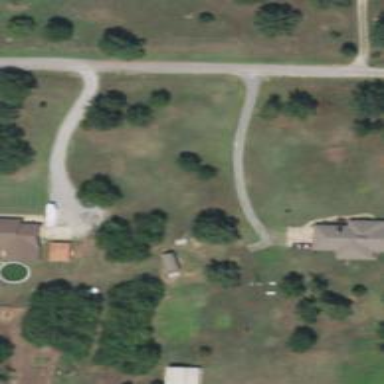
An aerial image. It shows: Driveway.